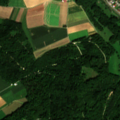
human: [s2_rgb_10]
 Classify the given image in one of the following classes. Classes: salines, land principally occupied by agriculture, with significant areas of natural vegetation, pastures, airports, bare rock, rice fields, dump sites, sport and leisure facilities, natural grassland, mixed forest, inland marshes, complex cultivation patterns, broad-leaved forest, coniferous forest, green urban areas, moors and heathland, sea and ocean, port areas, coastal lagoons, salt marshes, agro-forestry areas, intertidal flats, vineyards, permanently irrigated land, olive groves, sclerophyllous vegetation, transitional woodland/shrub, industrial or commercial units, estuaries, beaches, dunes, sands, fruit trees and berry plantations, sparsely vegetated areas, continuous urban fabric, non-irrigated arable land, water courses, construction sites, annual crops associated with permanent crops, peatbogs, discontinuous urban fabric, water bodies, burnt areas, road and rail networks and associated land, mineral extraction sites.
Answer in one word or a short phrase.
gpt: discontinuous urban fabric, non-irrigated arable land, broad-leaved forest, mixed forest